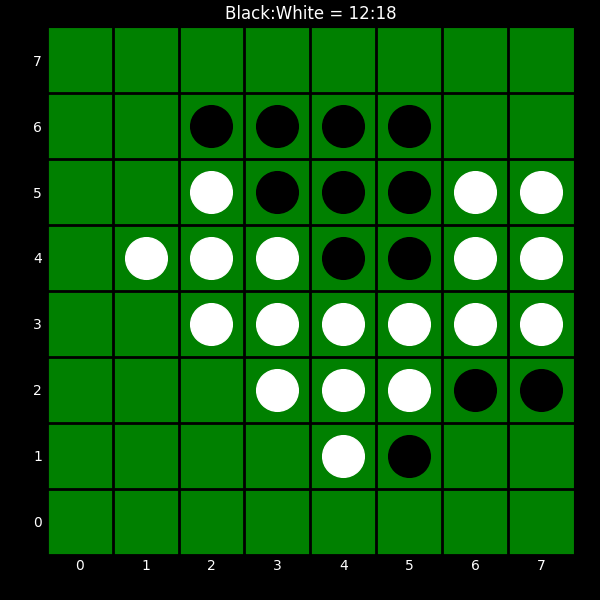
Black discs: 12
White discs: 18